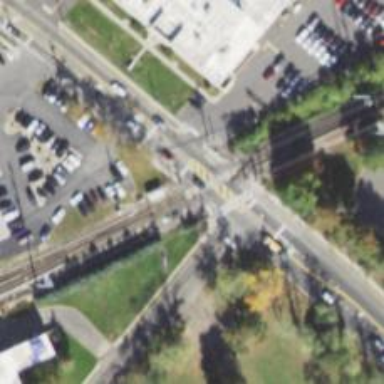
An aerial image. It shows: Crossing for the railway.